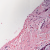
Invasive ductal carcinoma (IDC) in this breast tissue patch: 1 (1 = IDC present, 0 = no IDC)